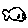
Label: fish